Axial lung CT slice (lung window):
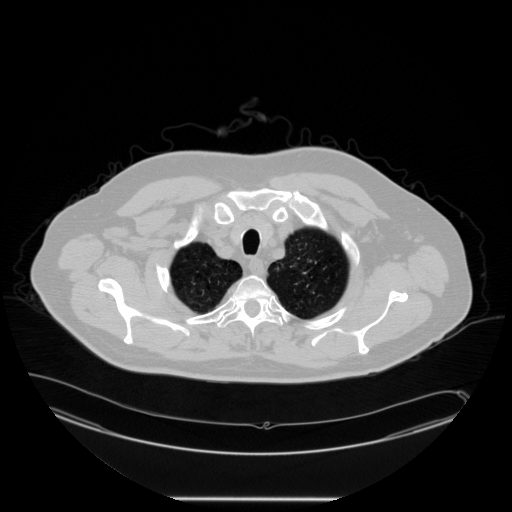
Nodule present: no